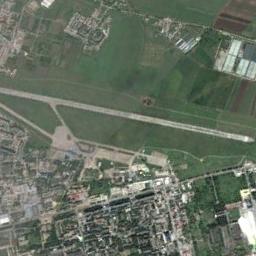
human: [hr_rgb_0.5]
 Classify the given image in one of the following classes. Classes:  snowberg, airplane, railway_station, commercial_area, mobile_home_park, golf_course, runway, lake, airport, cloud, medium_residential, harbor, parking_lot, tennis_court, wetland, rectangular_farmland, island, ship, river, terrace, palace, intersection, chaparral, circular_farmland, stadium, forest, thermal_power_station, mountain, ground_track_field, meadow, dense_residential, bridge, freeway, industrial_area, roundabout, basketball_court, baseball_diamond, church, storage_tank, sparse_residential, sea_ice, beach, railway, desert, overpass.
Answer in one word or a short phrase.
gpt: airport